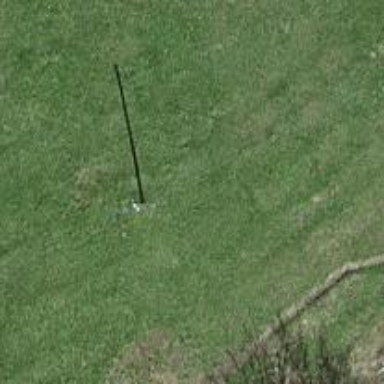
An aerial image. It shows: Power pole.